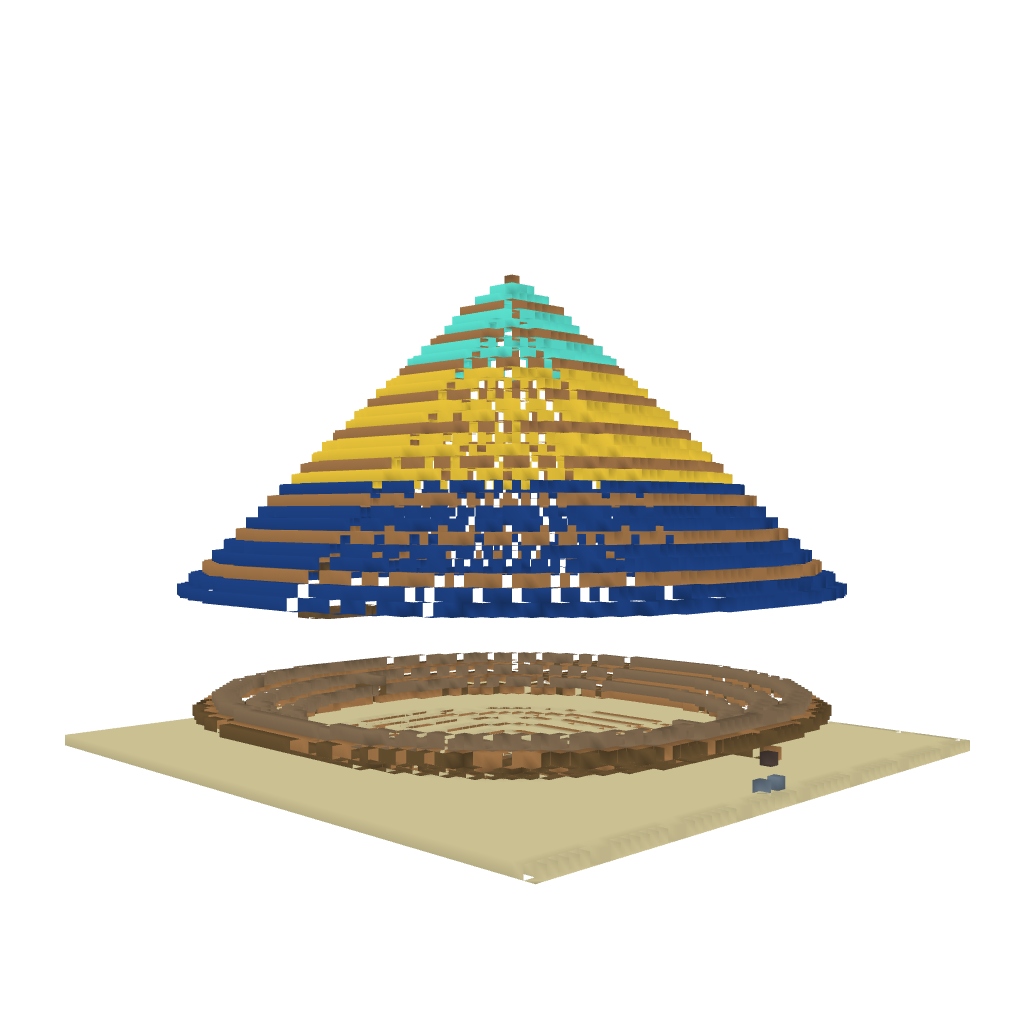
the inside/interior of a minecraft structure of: Arena